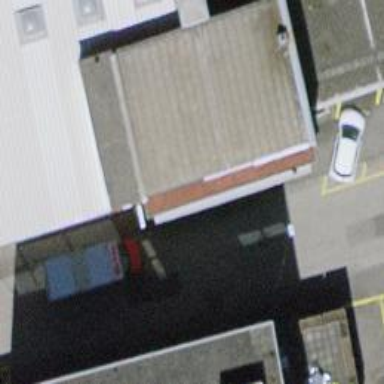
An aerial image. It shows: Furniture shop.